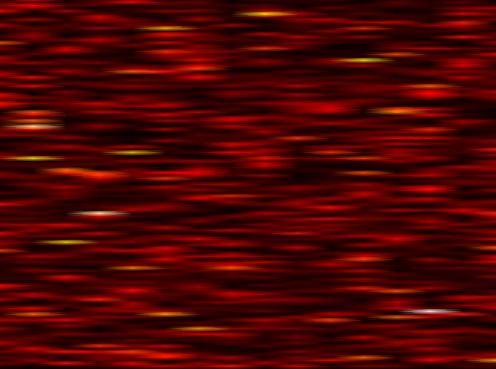
Label: FOFDM